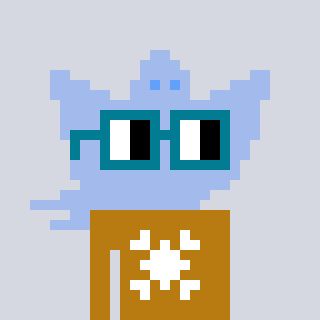
a pixel art character with square dark green glasses, a ghost-B-shaped head and a gold-colored body on a cool background